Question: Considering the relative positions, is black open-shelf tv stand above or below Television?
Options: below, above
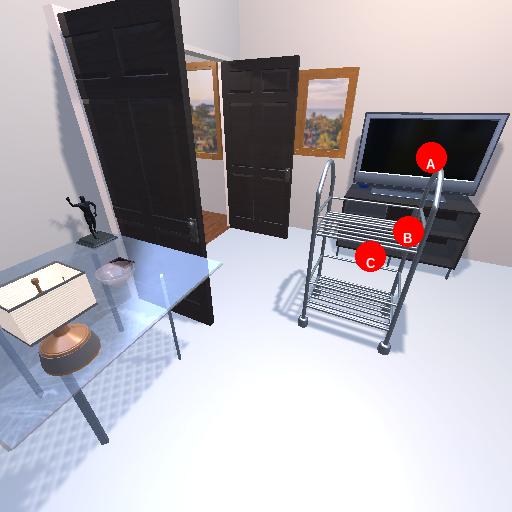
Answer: below